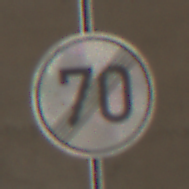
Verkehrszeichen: EndeGeschwindigkeit70
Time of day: Midday
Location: Roofed (Tunnel)
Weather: NotSpecified
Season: NotSpecified
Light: Natural